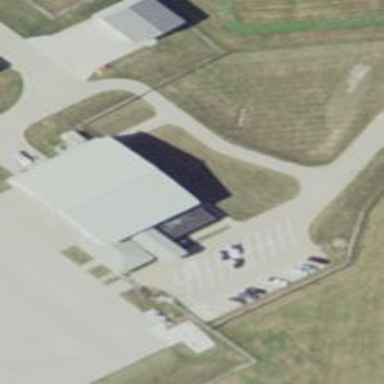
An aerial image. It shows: Hangar located at airport.